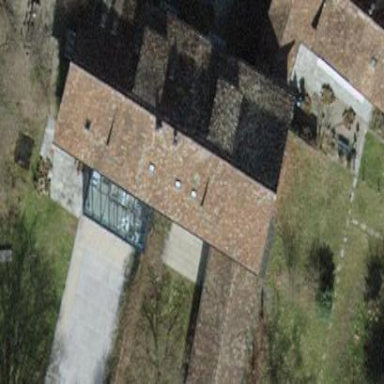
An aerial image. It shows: Building with tile roof.